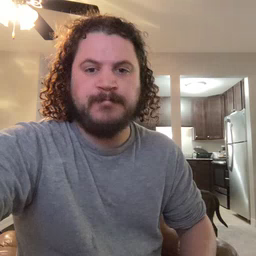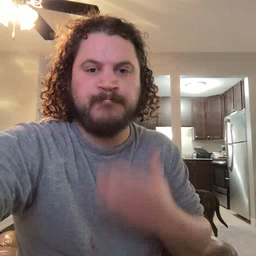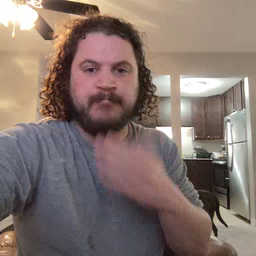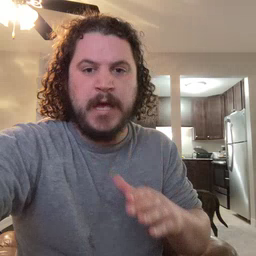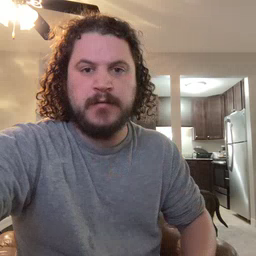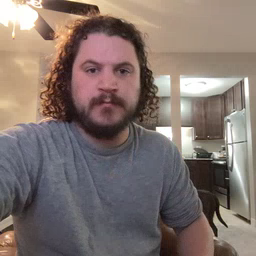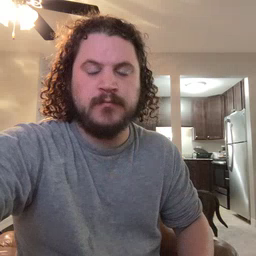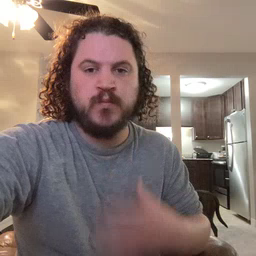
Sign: bad